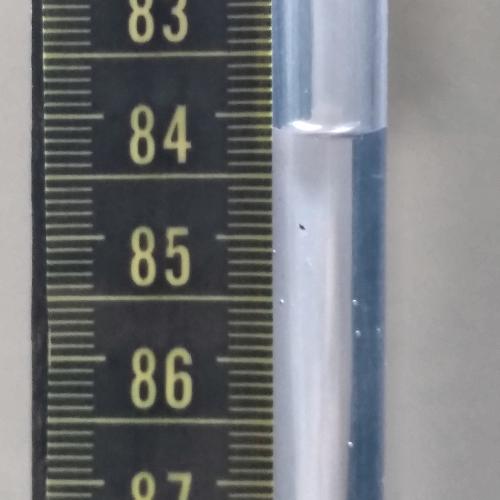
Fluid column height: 84.1 cm